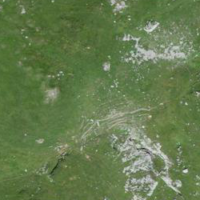
EUNIS habitat code: 23
Species observed at this site:
Centaurea scabiosa